Aerial crown-view tile of a tropical tree (Barro Colorado Island, Panama), acquired 20240813:
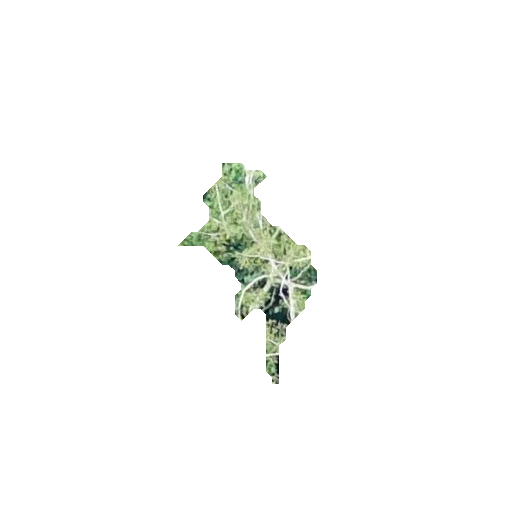
Species: Pourouma bicolor
GBIF accepted scientific name: Pourouma bicolor
Crown area: 17.029 m²